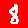
Digit: 8